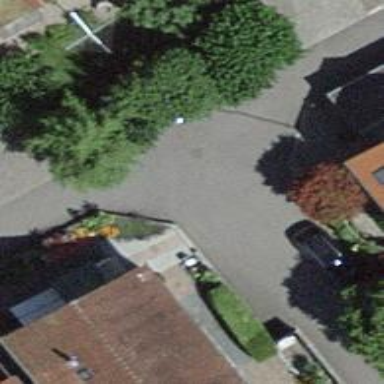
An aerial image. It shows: Paved road in living street.